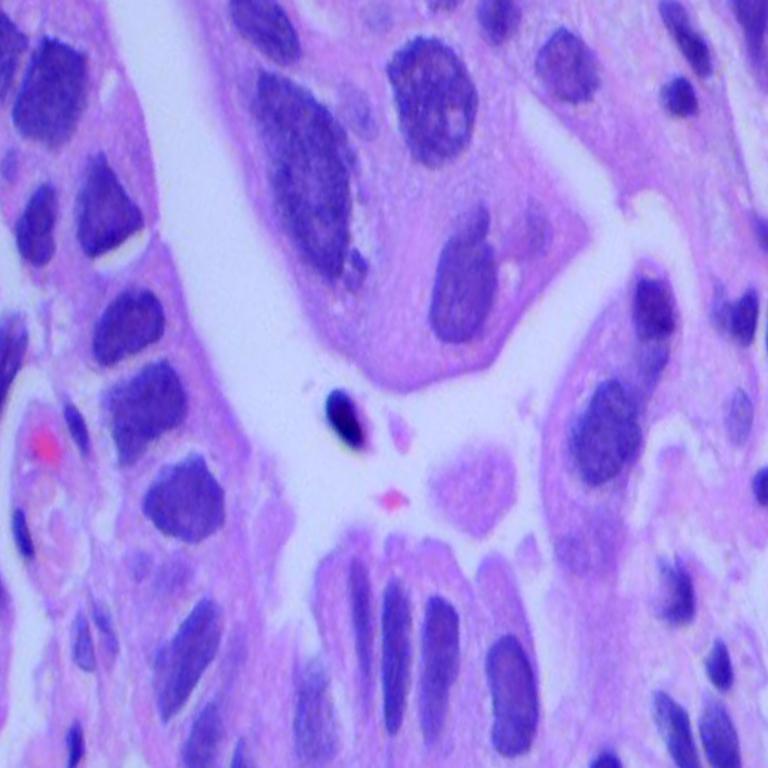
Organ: lung
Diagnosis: adenocarcinomas